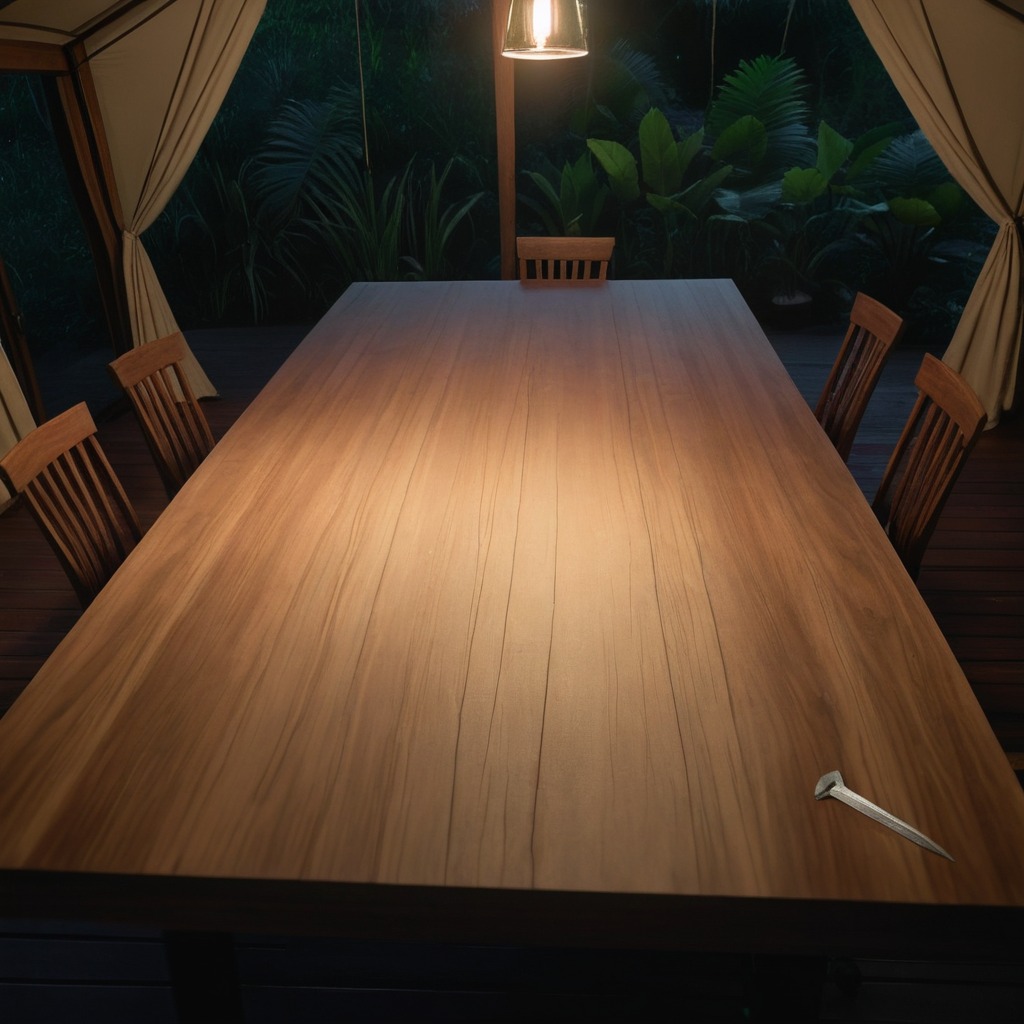
An iron nail is lying on the wooden table.